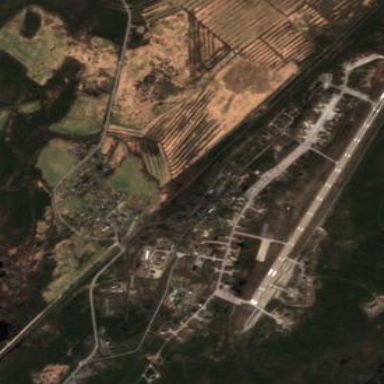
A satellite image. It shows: Military airfield located within aerodrome.